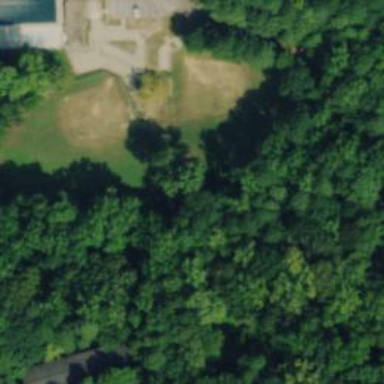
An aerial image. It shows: Path leading to bridge.